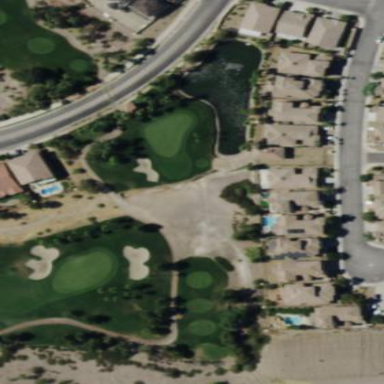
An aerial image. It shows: Rough grassy area used for golf.